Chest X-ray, PA view. Patient: 70 years old, sex M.
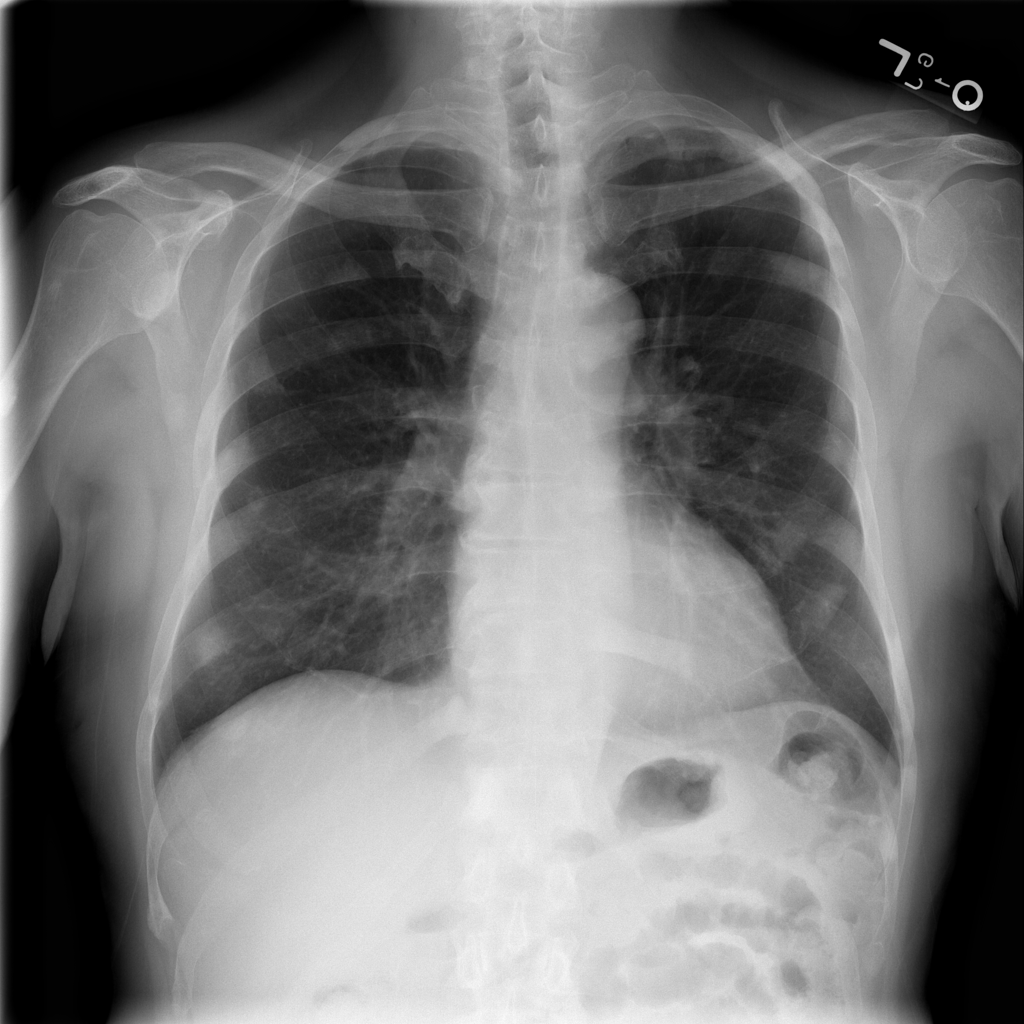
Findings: Effusion